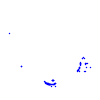
Particle: kaon